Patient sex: M
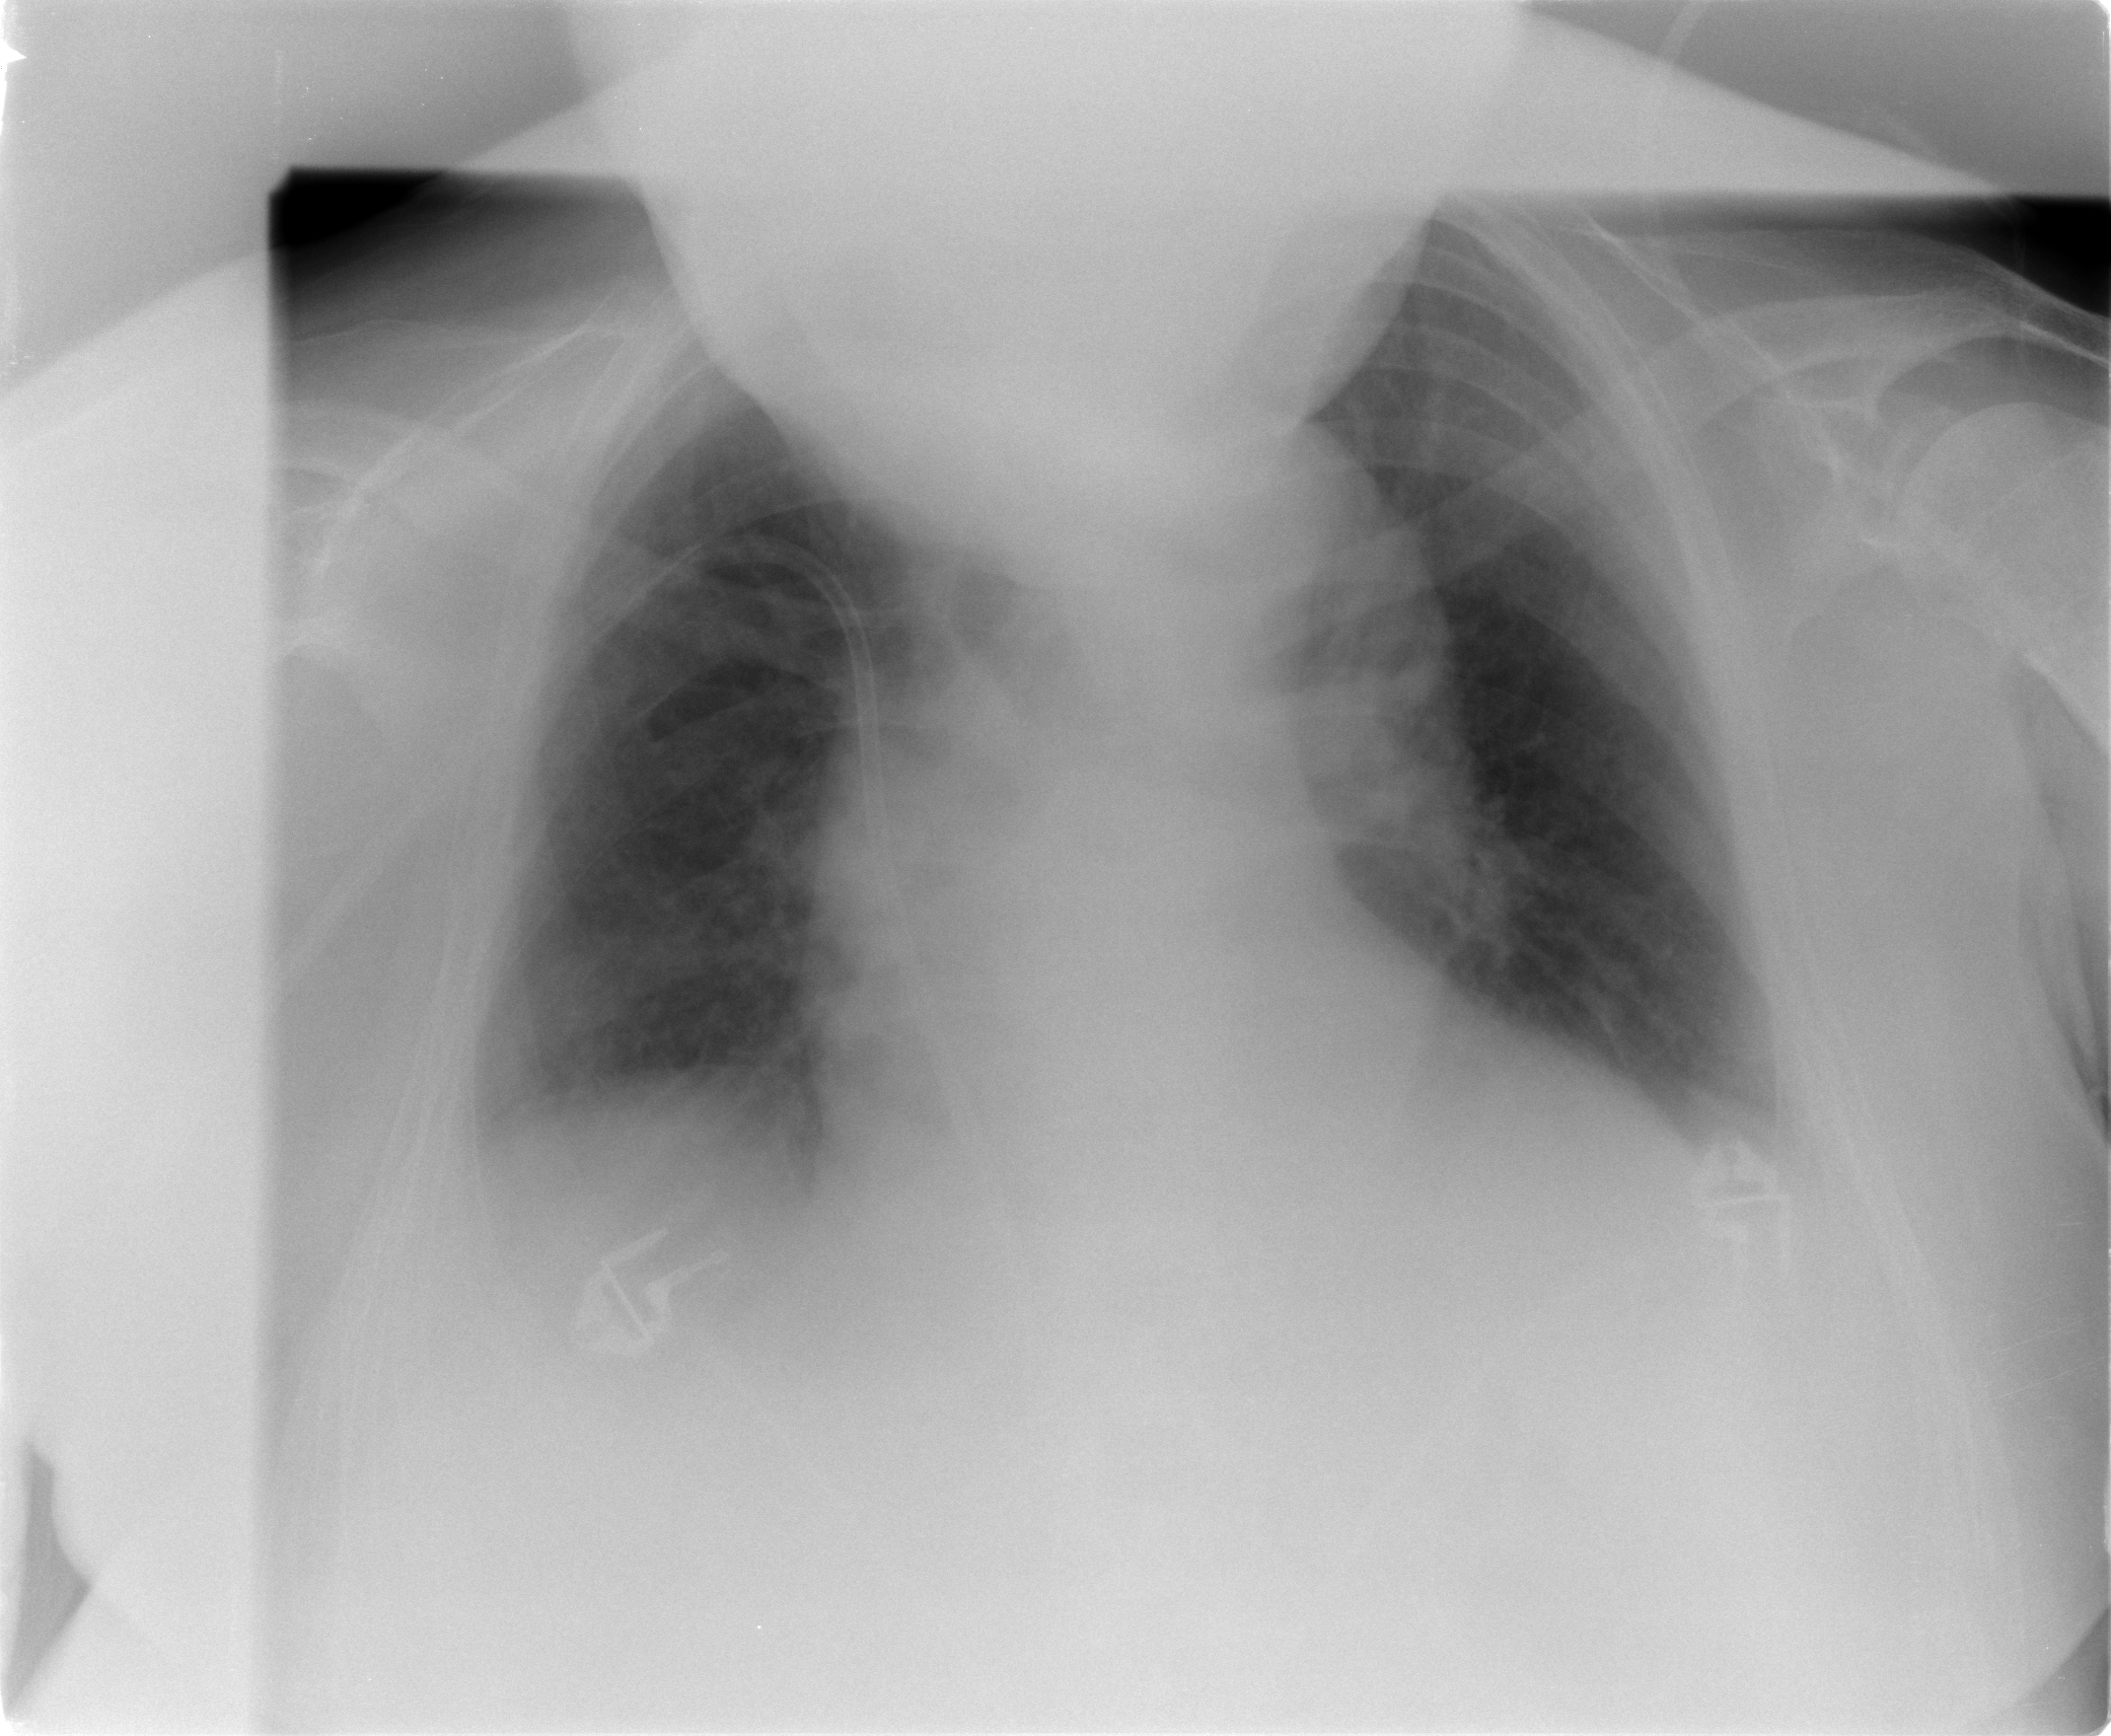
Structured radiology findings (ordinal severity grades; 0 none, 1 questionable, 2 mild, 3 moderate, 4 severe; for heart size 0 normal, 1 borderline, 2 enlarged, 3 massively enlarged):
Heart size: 0
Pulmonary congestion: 0
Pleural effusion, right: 1
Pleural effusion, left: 2
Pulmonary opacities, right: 0
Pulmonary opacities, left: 0
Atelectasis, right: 0
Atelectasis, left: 1